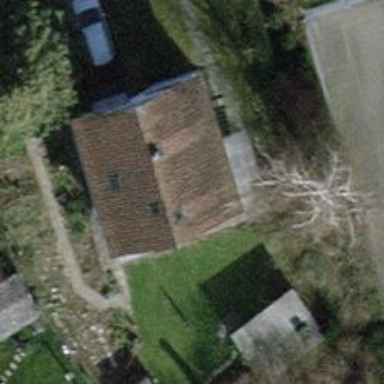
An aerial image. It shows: Detached building.